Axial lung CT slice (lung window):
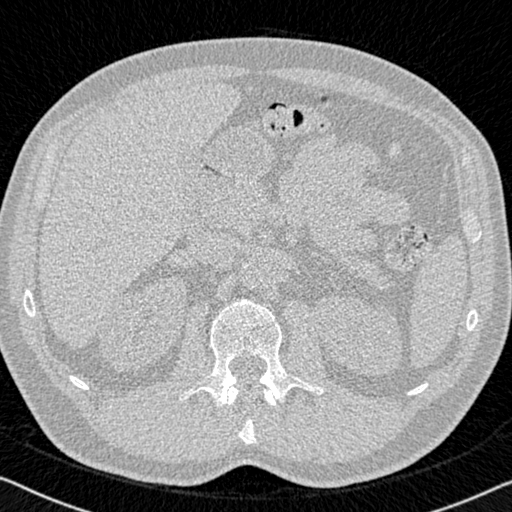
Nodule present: no